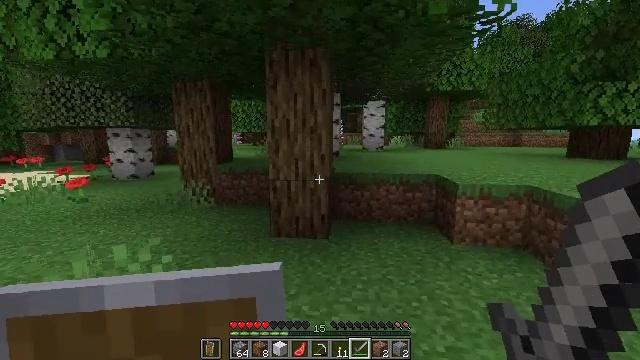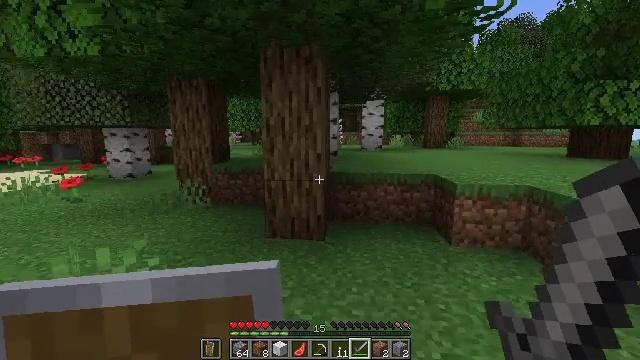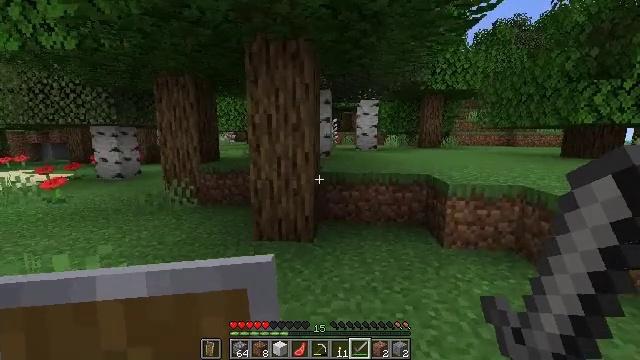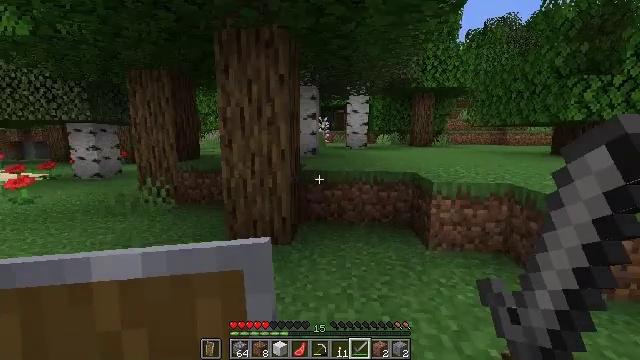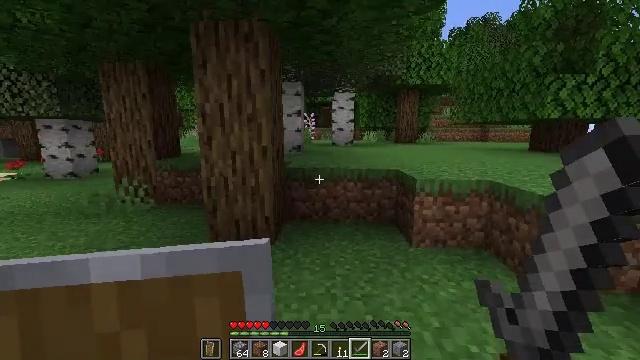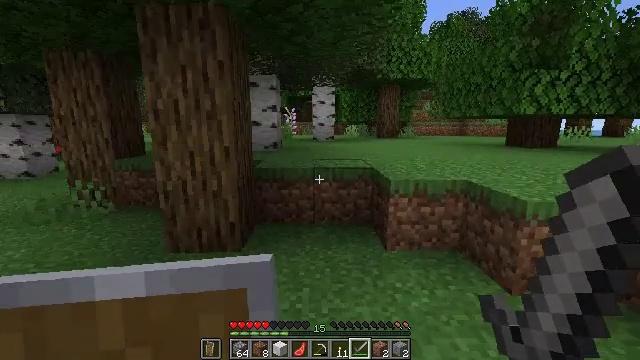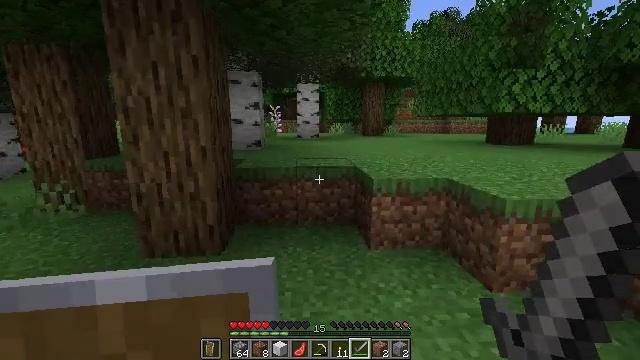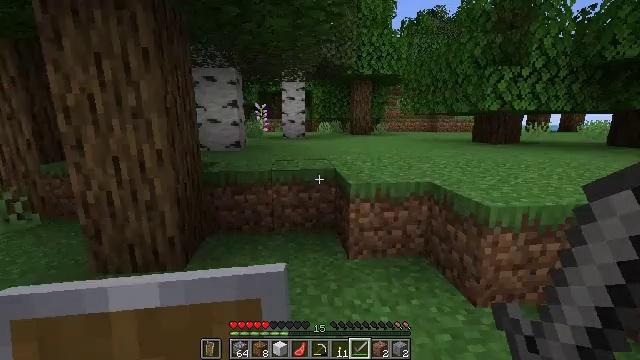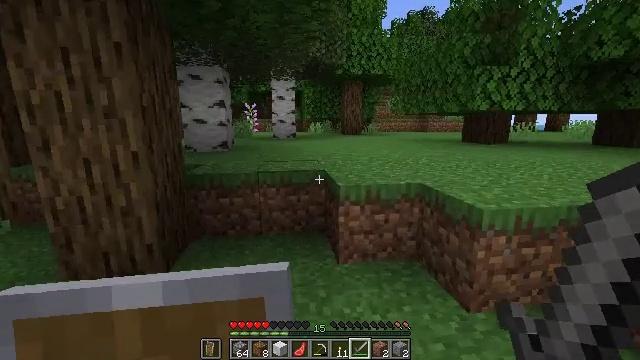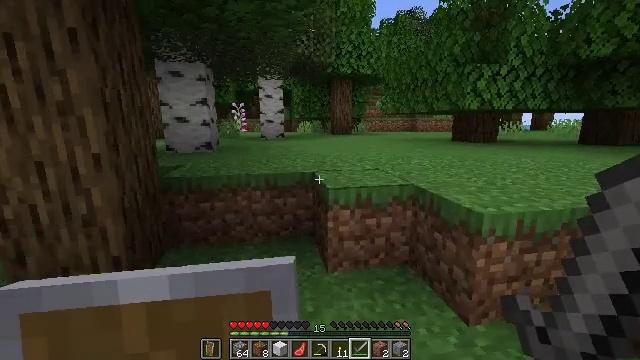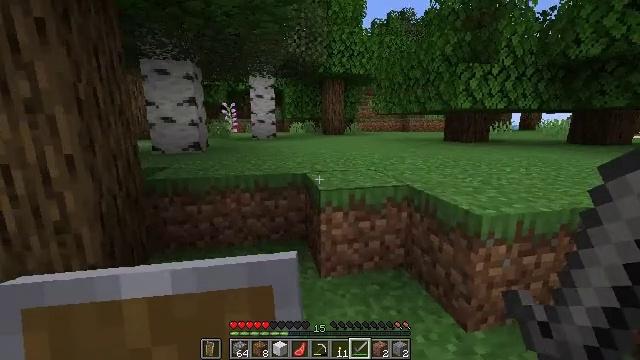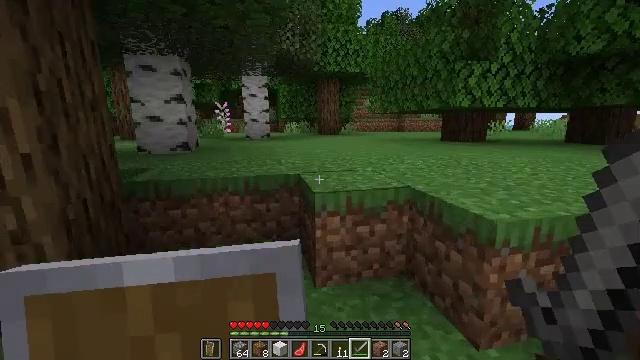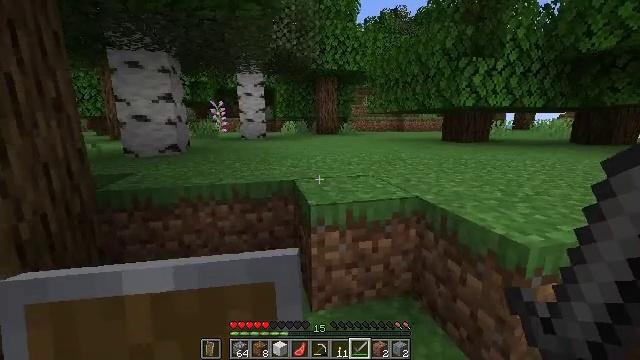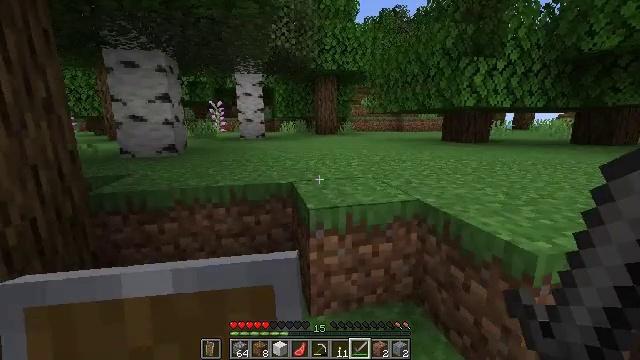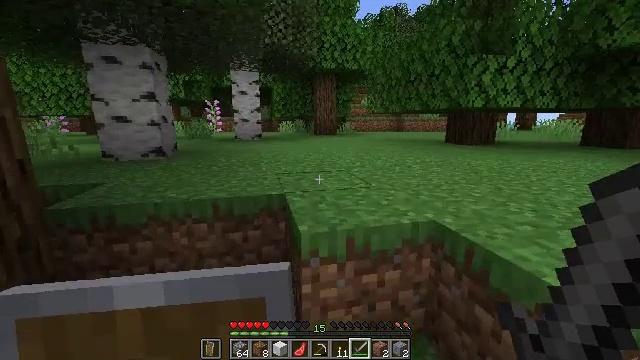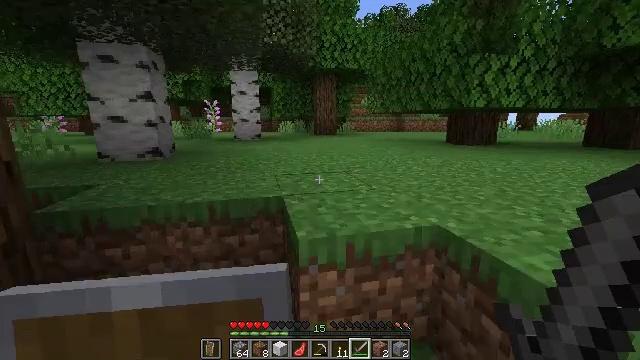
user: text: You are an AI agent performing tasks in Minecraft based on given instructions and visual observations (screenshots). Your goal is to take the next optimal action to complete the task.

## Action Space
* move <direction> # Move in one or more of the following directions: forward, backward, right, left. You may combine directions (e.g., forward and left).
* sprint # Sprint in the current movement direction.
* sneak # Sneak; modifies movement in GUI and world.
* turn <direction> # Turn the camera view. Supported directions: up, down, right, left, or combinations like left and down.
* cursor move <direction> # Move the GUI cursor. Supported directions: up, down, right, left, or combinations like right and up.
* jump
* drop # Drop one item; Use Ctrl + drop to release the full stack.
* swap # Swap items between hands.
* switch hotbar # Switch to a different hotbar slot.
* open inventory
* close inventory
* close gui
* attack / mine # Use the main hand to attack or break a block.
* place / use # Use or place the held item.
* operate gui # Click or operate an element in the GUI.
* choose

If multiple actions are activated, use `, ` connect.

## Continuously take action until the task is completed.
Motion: motion action
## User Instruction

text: Gather poppy from the ground.
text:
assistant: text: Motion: move forward and move right
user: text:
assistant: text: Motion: move forward and move right
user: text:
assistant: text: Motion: move forward and move right, turn right
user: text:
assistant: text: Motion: move forward and move right, turn right
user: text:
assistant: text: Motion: move forward and move right, turn right and down
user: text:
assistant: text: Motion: move forward and move right, turn right
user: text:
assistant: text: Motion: move forward and move right, turn right
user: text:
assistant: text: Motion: move forward, turn right
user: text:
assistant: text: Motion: move forward, turn right
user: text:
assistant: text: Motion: move forward, turn right
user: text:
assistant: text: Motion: move forward, turn right
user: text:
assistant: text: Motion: move forward
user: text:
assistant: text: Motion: move forward
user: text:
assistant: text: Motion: move forward
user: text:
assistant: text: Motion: move forward
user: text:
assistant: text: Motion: move forward
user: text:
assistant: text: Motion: move forward
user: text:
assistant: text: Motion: move forward
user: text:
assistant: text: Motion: move forward, jump
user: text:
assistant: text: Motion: move forward, jump
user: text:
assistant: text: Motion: move forward, turn left, jump
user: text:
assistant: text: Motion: move forward, turn left, jump
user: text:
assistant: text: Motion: move forward, turn left
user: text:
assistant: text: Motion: move forward, turn left and up
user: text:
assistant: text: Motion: move forward, turn left
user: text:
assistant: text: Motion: move forward, turn left
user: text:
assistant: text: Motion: move forward, turn left
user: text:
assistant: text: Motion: move forward, turn left
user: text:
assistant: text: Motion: move forward, turn left
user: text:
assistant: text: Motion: move forward, turn left